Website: bh-photo
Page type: store-pickup
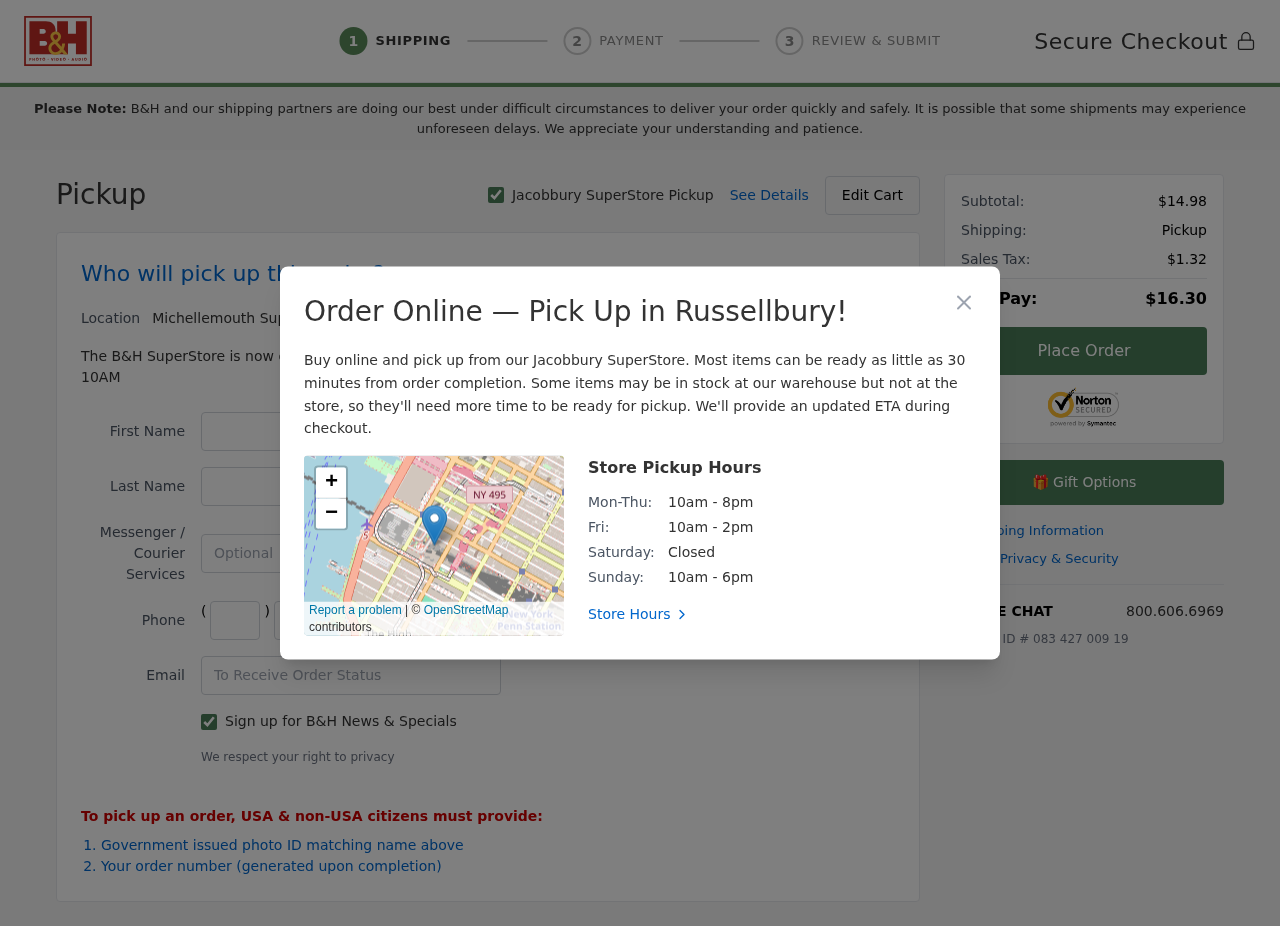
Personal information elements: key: PII_CITY
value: Jacobbury
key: PII_CITY2
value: Michellemouth
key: PII_CITY3
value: Russellbury
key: PII_EMAIL
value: keithhayden@gmail.com
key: PII_FIRSTNAME
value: Keith
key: PII_LASTNAME
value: Hayden
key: PII_PHONE_AREA
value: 448
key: PII_PHONE_PREFIX
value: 446
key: PII_PHONE_SUFFIX
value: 1599
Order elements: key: ORDER_SUBTOTAL
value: $14.98
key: ORDER_TAX
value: $1.32
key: ORDER_TOTAL
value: $16.30
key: ORDER_ID
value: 083 427 009 19